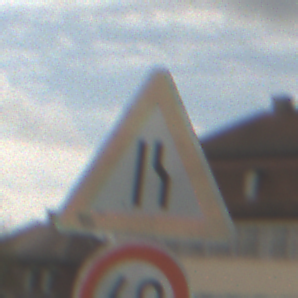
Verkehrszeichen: EinseitigVerengteFahrbahnRechts
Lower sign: Geschwindigkeit60
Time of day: MorningAfternoon
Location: Outdoor (Suburban)
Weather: Overcast
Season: NotSpecified
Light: Natural